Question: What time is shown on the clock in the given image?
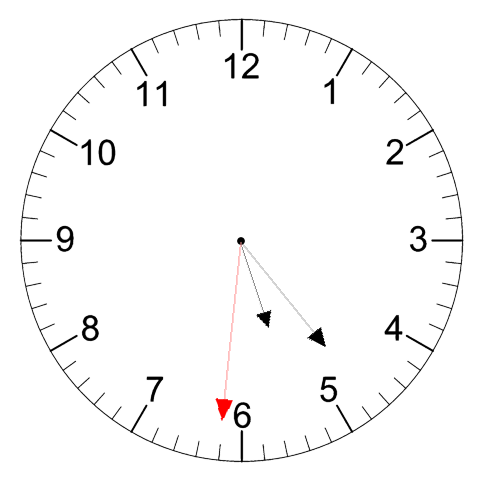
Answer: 05:23:31